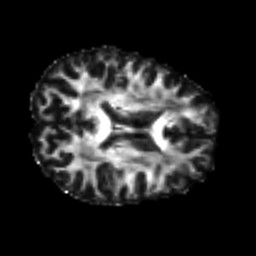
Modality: FA
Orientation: axial
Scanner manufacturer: siemens
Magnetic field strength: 3 T
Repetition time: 9.6 s
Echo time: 0.077 s